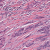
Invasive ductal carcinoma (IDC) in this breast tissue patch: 1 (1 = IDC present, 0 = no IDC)